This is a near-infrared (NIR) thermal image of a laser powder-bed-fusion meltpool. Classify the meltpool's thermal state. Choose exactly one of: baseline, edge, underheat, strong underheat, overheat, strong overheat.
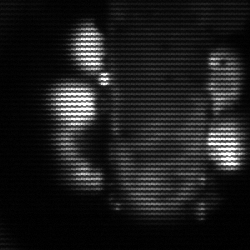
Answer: strong underheat